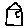
Label: house